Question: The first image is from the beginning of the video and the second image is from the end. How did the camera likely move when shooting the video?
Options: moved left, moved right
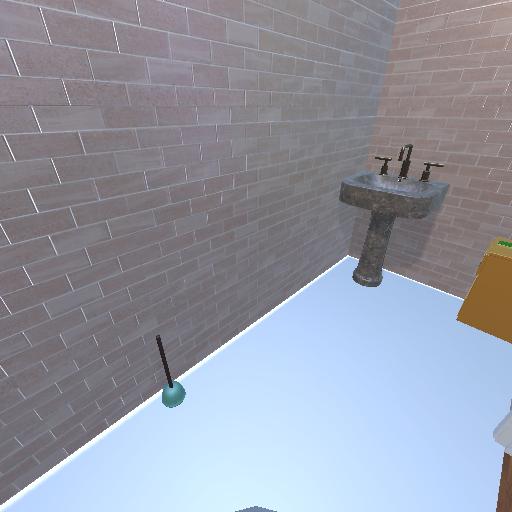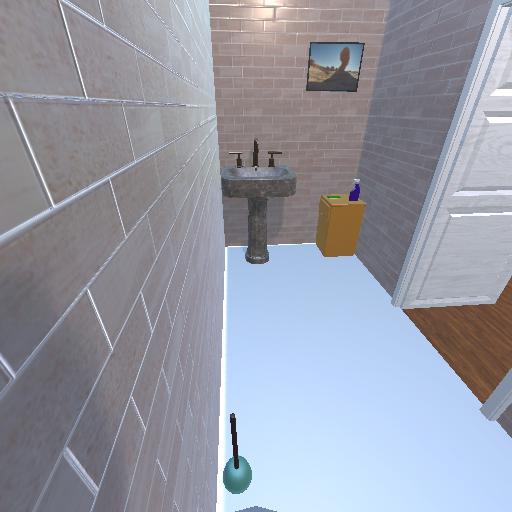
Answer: moved left